Interaction volume radius: 10 \u00c5
Interaction volume height: 25 \u00c5
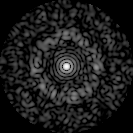
Disorder parameter: 0.8532